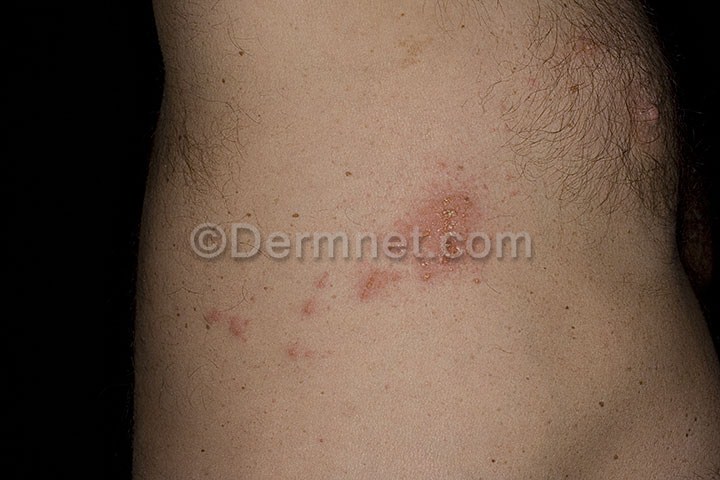
Disease: Poison Ivy Photos and other Contact Dermatitis